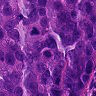
Metastatic tissue present: yes